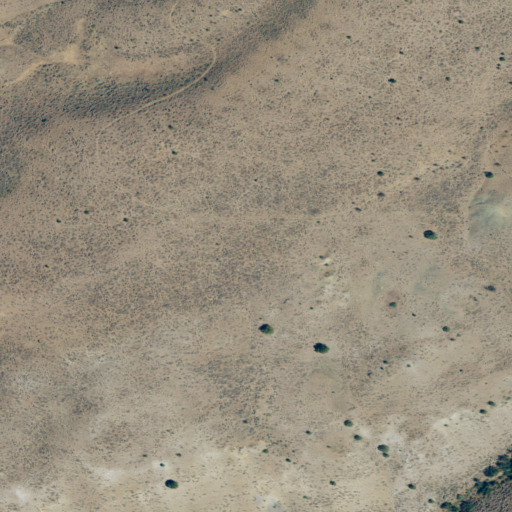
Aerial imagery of plain(s) in Oregon named Kentucky Flat containing shrub and evergreen forest